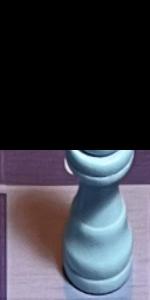
Label: Queen_White